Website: home-depot
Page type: payment
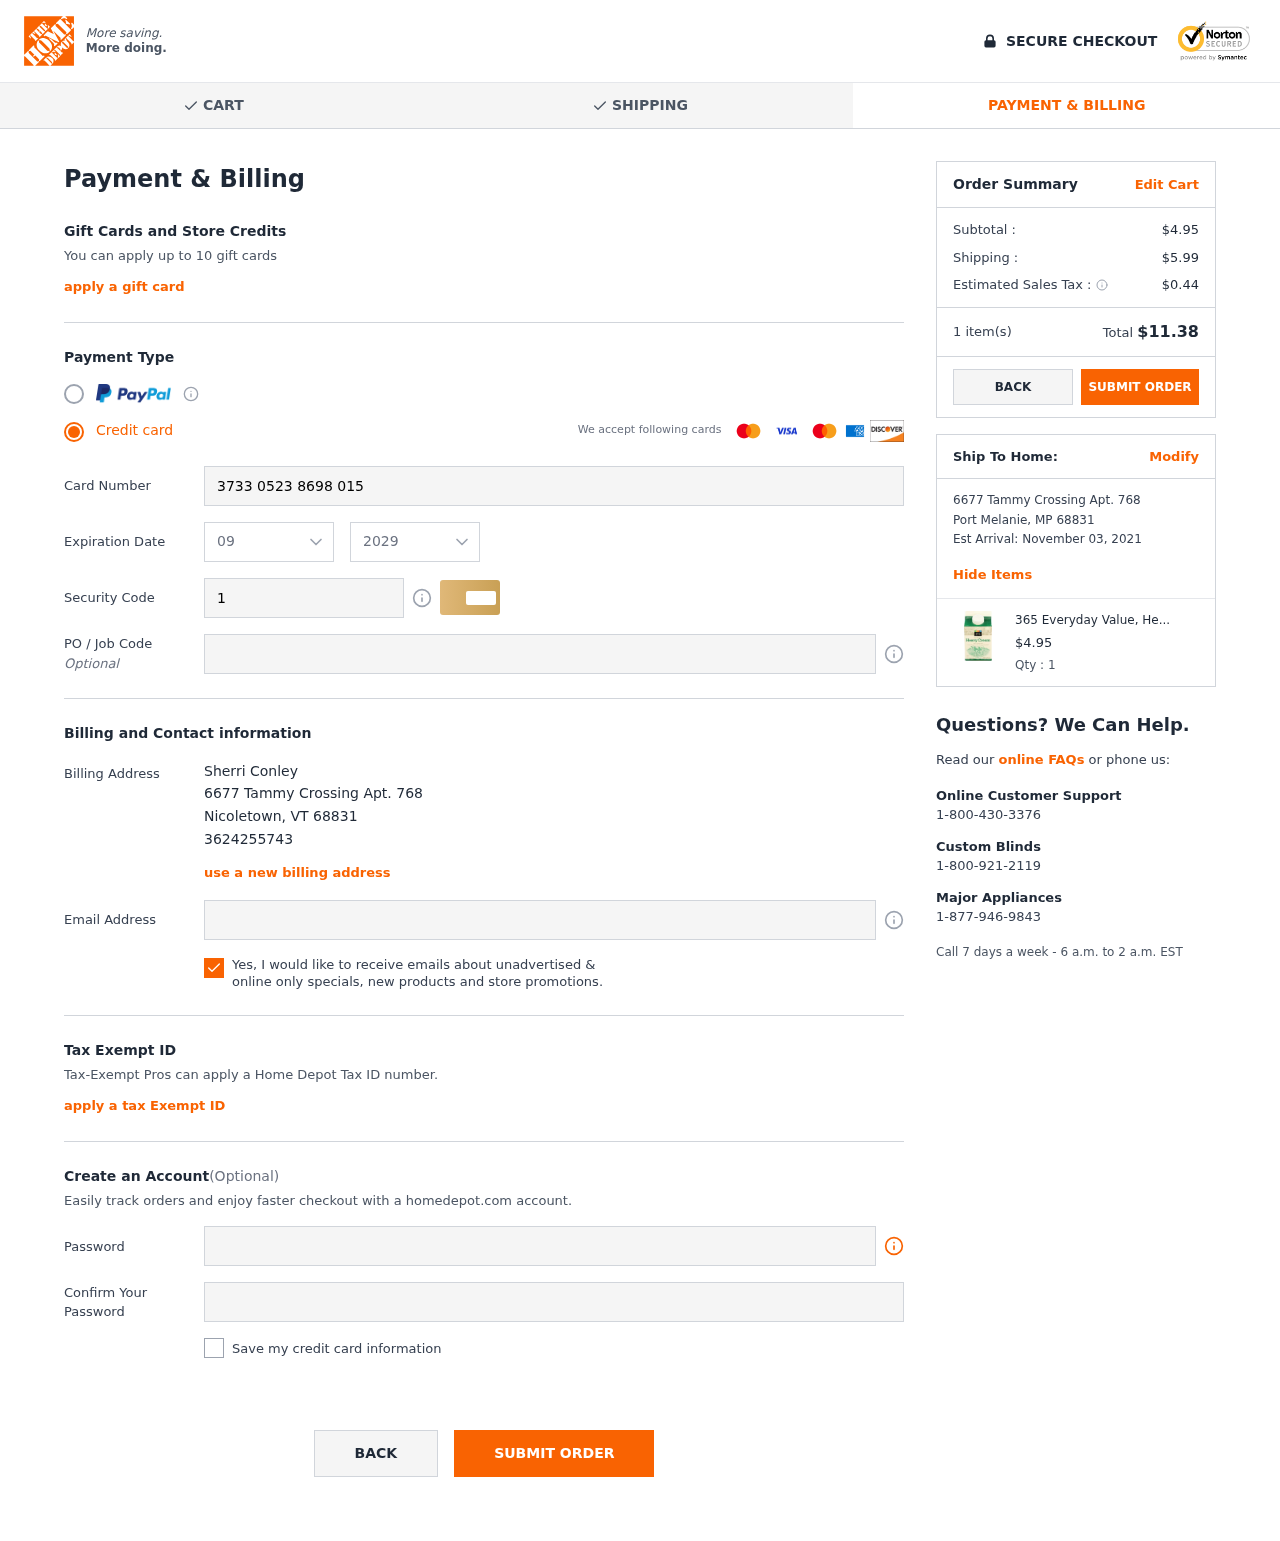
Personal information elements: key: PII_CARD_CVV
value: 1672
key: PII_CARD_EXPIRY_MONTH
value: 09
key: PII_CARD_EXPIRY_YEAR
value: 29
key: PII_CARD_NUMBER
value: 3733 0523 8698 015
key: PII_CITY
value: Nicoletown
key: PII_CITY2
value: Port Melanie
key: PII_EMAIL
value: sherri_conley@hotmail.com
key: PII_FULLNAME
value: Sherri Conley
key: PII_PHONE
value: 3624255743
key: PII_POSTCODE
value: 68831
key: PII_POSTCODE2
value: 68831
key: PII_STATE_ABBR
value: VT
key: PII_STATE_ABBR2
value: MP
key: PII_STREET
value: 6677 Tammy Crossing Apt. 768
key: PII_STREET2
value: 6677 Tammy Crossing Apt. 768
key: PII_POSTCODE_FULL
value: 68831
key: PII_POSTCODE_NUMERIC
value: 68831
Product elements: key: PRODUCT1_NAME
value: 365 Everyday Value, Heavy Whipping Cream, 16 Fl Oz
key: PRODUCT1_PRICE
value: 4.95
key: PRODUCT1_QUANTITY
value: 1
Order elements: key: ORDER_SUBTOTAL
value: $4.95
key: ORDER_SHIPPING_COST
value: $5.99
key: ORDER_TAX
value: $0.44
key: ORDER_NUM_ITEMS
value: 1 item(s)
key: ORDER_TOTAL
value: $11.38
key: ORDER_DELIVERY_DATE
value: November 03, 2021